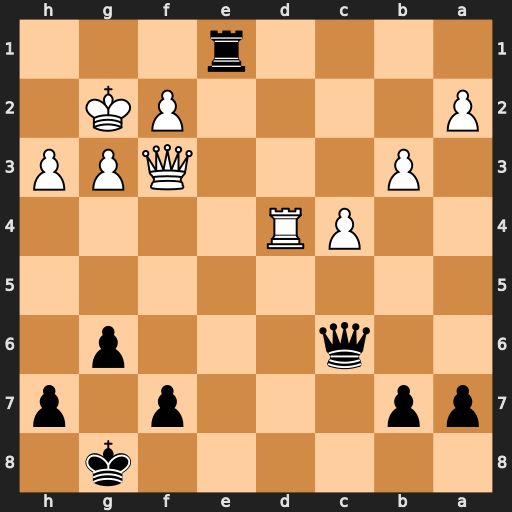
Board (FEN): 6k1/pp3p1p/2q3p1/8/2PR4/1P3QPP/P4PK1/4r3
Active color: b
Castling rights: -
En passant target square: -
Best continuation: Rg1+ Kxg1 Qxf3